Question: I work on an Android app and I use as view a FrameLayout. The problem is one of design. Inside of view, I have another FrameLayout, and a LinearLayout, that is positioned on the bottom view. But the problem is that when my FrameLayout is higher than parent, the last part of the FrameLayout is under the LinearLayout, and in this case I want, that my view from FrameLayout to occupay all part less the height of the LinearLayout.
Here is a screenshot:

And here is my code:
'''
<?xml version="1.0" encoding="utf-8"?>
<FrameLayout xmlns:android="http://schemas.android.com/apk/res/android"
android:id="@+id/drawer_layout"
android:layout_width="match_parent"
android:layout_height="match_parent" >
<FrameLayout
android:id="@+id/content_frame"
android:layout_width="match_parent"
android:layout_height="match_parent">
</FrameLayout>
<LinearLayout
android:id="@+id/bottom_menu"
android:layout_width="match_parent"
android:layout_height="wrap_content"
android:orientation="horizontal"
android:layout_gravity="bottom"
android:background="@drawable/menu_background"
android:paddingTop="8dp" >
<TextView
android:id="@+id/currentOffersMenu"
android:layout_width="fill_parent"
android:layout_height="wrap_content"
android:layout_gravity="bottom"
android:layout_weight="1"
android:drawableTop="@drawable/products"
android:drawablePadding="4dp"
android:gravity="center"
android:textColor="@android:color/black"
android:textSize="@dimen/bottom_menu_text_size" />
<TextView
android:id="@+id/receiptStatusMenu"
android:layout_width="fill_parent"
android:layout_height="wrap_content"
android:layout_gravity="bottom"
android:layout_marginTop="16dp"
android:layout_weight="1"
android:drawableTop="@drawable/receipt"
android:drawablePadding="4dp"
android:gravity="center"
android:textColor="@android:color/black"
android:textSize="@dimen/bottom_menu_text_size" />
<TextView
android:id="@+id/photographReceiptMenu"
android:layout_width="fill_parent"
android:layout_height="wrap_content"
android:layout_gravity="bottom"
android:layout_weight="1"
android:drawableTop="@drawable/camera"
android:drawablePadding="4dp"
android:gravity="center"
android:textColor="@android:color/black"
android:textSize="@dimen/bottom_menu_text_size"
android:layout_marginTop="20dp" />
<TextView
android:id="@+id/userAccountMenu"
android:layout_width="fill_parent"
android:layout_height="wrap_content"
android:layout_gravity="bottom"
android:layout_weight="1"
android:drawableTop="@drawable/account"
android:drawablePadding="4dp"
android:gravity="center"
android:textColor="@android:color/black"
android:textSize="@dimen/bottom_menu_text_size" />
<TextView
android:id="@+id/howItWorksMenu"
android:layout_width="fill_parent"
android:layout_height="wrap_content"
android:layout_gravity="bottom"
android:layout_weight="1"
android:drawableTop="@drawable/information"
android:drawablePadding="4dp"
android:gravity="center"
android:textColor="@android:color/black"
android:textSize="@dimen/bottom_menu_text_size" />
</LinearLayout>
'''
Can someoane to help me?
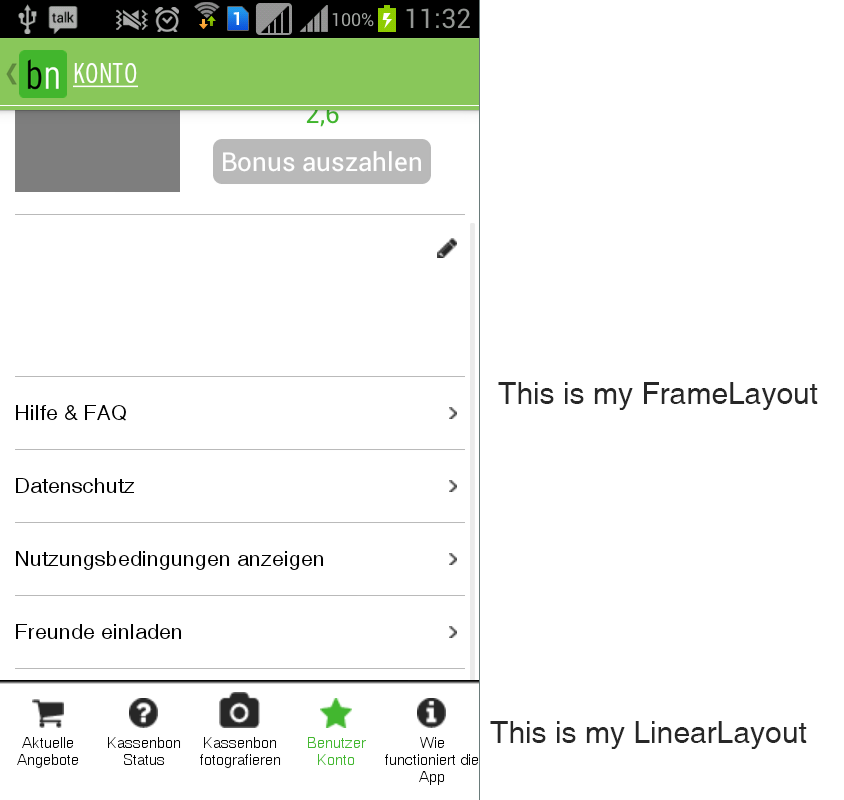
Answer: If 'content_frame' has to be alway above the 'LinearLayout', way not punnitng them in a 'LinearLayout' or 'RelativeLayout' parent? Something like this:
'''
<?xml version="1.0" encoding="utf-8"?>
<LinearLayout xmlns:android="http://schemas.android.com/apk/res/android"
android:id="@+id/drawer_layout"
android:layout_width="match_parent"
android:layout_height="match_parent"
android:orientation="vertical" >
<FrameLayout
android:id="@+id/content_frame"
android:layout_width="match_parent"
android:layout_height="match_parent">
</FrameLayout>
<LinearLayout
android:id="@+id/bottom_menu"
android:layout_width="match_parent"
android:layout_height="wrap_content"
android:orientation="horizontal"
android:layout_gravity="bottom"
android:background="@drawable/menu_background"
android:paddingTop="8dp" >
<TextView
android:id="@+id/currentOffersMenu"
android:layout_width="fill_parent"
android:layout_height="wrap_content"
android:layout_gravity="bottom"
android:layout_weight="1"
android:drawableTop="@drawable/products"
android:drawablePadding="4dp"
android:gravity="center"
android:textColor="@android:color/black"
android:textSize="@dimen/bottom_menu_text_size" />
<TextView
android:id="@+id/receiptStatusMenu"
android:layout_width="fill_parent"
android:layout_height="wrap_content"
android:layout_gravity="bottom"
android:layout_marginTop="16dp"
android:layout_weight="1"
android:drawableTop="@drawable/receipt"
android:drawablePadding="4dp"
android:gravity="center"
android:textColor="@android:color/black"
android:textSize="@dimen/bottom_menu_text_size" />
<TextView
android:id="@+id/photographReceiptMenu"
android:layout_width="fill_parent"
android:layout_height="wrap_content"
android:layout_gravity="bottom"
android:layout_weight="1"
android:drawableTop="@drawable/camera"
android:drawablePadding="4dp"
android:gravity="center"
android:textColor="@android:color/black"
android:textSize="@dimen/bottom_menu_text_size"
android:layout_marginTop="20dp" />
<TextView
android:id="@+id/userAccountMenu"
android:layout_width="fill_parent"
android:layout_height="wrap_content"
android:layout_gravity="bottom"
android:layout_weight="1"
android:drawableTop="@drawable/account"
android:drawablePadding="4dp"
android:gravity="center"
android:textColor="@android:color/black"
android:textSize="@dimen/bottom_menu_text_size" />
<TextView
android:id="@+id/howItWorksMenu"
android:layout_width="fill_parent"
android:layout_height="wrap_content"
android:layout_gravity="bottom"
android:layout_weight="1"
android:drawableTop="@drawable/information"
android:drawablePadding="4dp"
android:gravity="center"
android:textColor="@android:color/black"
android:textSize="@dimen/bottom_menu_text_size" />
</LinearLayout>
<!-- Close the parent layout -->
</LinearLayout>
'''